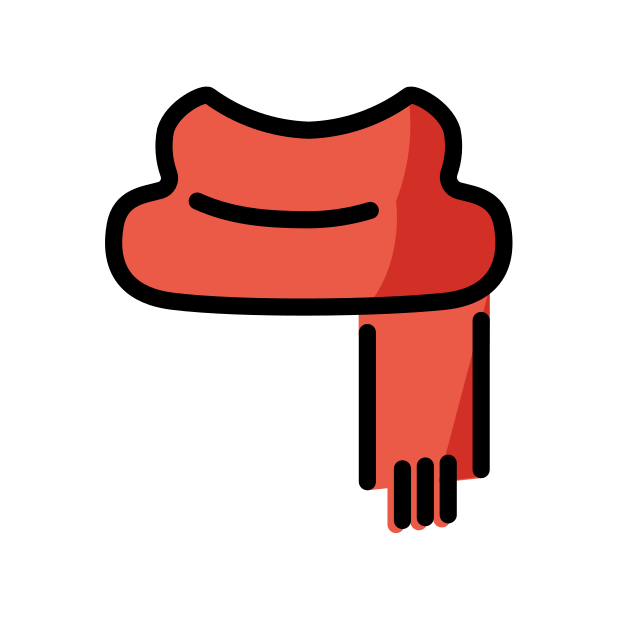
scarf